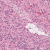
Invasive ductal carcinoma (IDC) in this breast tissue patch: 1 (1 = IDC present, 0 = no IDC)